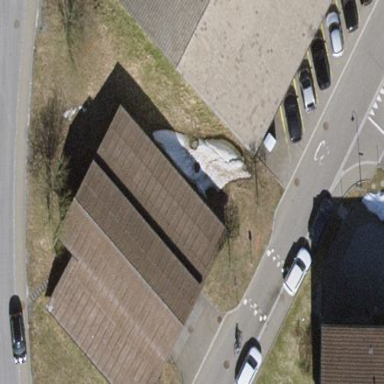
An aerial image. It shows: Group of garages.